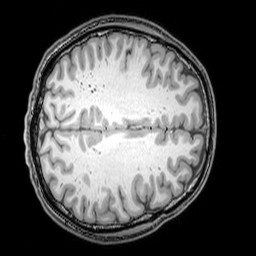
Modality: T1w
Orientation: axial
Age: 22
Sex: male
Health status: healthy
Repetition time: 0.081 s
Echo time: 0.037 s